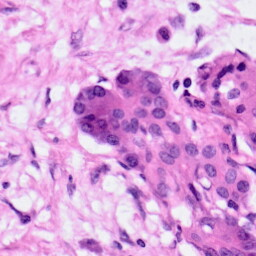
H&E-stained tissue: Pancreatic